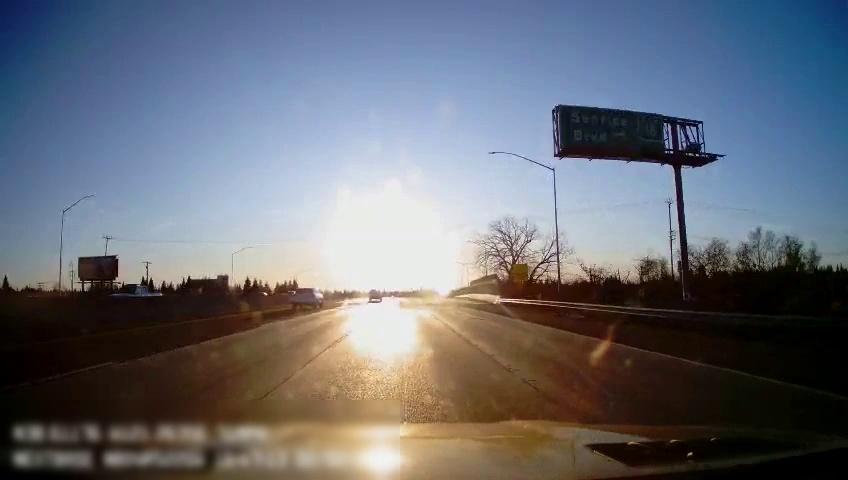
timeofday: Day
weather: Sunny
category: Drivable Space
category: Vehicles | SUV
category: Vehicles | Car
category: Vehicles | Truck
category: Vehicles | SUV
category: Lanes | Alternate Lane
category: Lanes | Alternate Lane
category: Lanes | Current Lane
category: Lanes | Alternate Lane
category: Lanes | Current Lane
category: Traffic | Signs
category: Traffic | Signs